Question: I'm writing a threaded TcpServer (each client in its own thread) using QTcpServer and QTcpSocket. The client application works correctly and sends data every 3 seconds but the readReady() signal never fires, meaning my receive_data() function is never called. When using socket->waitForReadyRead() and calling receive_data() by myself everything works fine. Please have a look at the code below, maybe I made some mistake with the moveToThread / connect functionality Qt offers.
Client.h
'''
#ifndef CLIENT_H
#define CLIENT_H
#include <QThread>
#include <QTcpSocket>
#include <QHostAddress>
#include "PacketDefinitions.h"
#include "tcpserver.h"
class Client : public QObject
{
Q_OBJECT
public:
explicit Client(int socket,TcpServer *parent,bool auto_disconnect = true);
~Client();
bool isGameServer(){return is_gameserver;}
GameServerPacket getGameServerData(){return gameserver;}
void run();
private:
QTcpSocket* client;
TcpServer *parent_server;
int socket;
GameServerPacket gameserver;
ClientPacket clientdata;
bool is_gameserver;
bool auto_disconnect;
QHostAddress client_ip;
quint16 client_port;
signals:
void disconnected(Client *);
private slots:
void remove_from_clientlist();
void receive_data();
void display_error(QAbstractSocket::SocketError error);
};
#endif // CLIENT_H
'''
Client.cpp
'''
#include "client.h"
#include "PacketDefinitions.h"
#include "time.h"
#include <iostream>
Client::Client(int _socket, TcpServer *parent,bool _auto_disconnect)
{
auto_disconnect = _auto_disconnect;
parent_server = parent;
is_gameserver = false;
socket = _socket;
}
void Client::run(){
client = new QTcpSocket();
if(client->setSocketDescriptor(socket) == false){
std::cout << client->errorString().toStdString() << std::endl;
remove_from_clientlist();
return;
}
connect(client,SIGNAL(disconnected()),this,SLOT(remove_from_clientlist()));
if(connect(client,SIGNAL(readyRead()),this,SLOT(receive_data()),Qt::DirectConnection) == false) return;
connect(client,SIGNAL(error(QAbstractSocket::SocketError)),this,SLOT(display_error(QAbstractSocket::SocketError)));
client_ip = client->peerAddress();
client_port = client->peerPort();
std::cout << "New incomming connection " << client->peerAddress().toString().toStdString() << ":" << client->peerPort() << std::endl;
//this works fine
// while(client->waitForReadyRead()){
// receive_data();
// }
}
void Client::receive_data(){
QDataStream stream(client);
stream.setVersion(QDataStream::Qt_5_2);
quint32 magic; stream >> magic;
//interpret data
if(magic == GAMESERVER_MAGIC){
is_gameserver = true;
gameserver.Read(stream);
gameserver.port = client_port;
gameserver.ip = client_ip;
time(&(gameserver.last_update));
parent_server->add_server(gameserver.ip.toString(),gameserver);
std::cout << "GameServer " << gameserver.name << " registerd" << std::endl;
}else if(magic == CLIENT_MAGIC){
is_gameserver = false;
clientdata.Read(stream);
//get nearby servers
GameServerListPacket server_list = parent_server->getServerList(clientdata);
QDataStream outstream(client);
server_list.Write(outstream);
std::cout << "Sending ServerList(" << server_list.server_count << ") to " << client->peerAddress().toString().toStdString() << std::endl;
if(auto_disconnect){
//client->flush();
client->waitForBytesWritten();
}
}else{
std::cout << "Unknown package " << magic << std::endl;
}
//not enough data read, somthing is wrong, just for debugging
if(client->bytesAvailable()> 0) std::cout << "BytesAvailable " << client->bytesAvailable() << std::endl;
if(auto_disconnect) remove_from_clientlist();//close the connection once the serverlist was deployed
}
'''
In the TcpServer.cpp add_client() is called when newConnection() was emitted by the QTcpServer:
'''
void TcpServer::add_client(){
while(server->hasPendingConnections()){
QTcpSocket *socket = 0;
if(thread_pool.size() < max_connections && (socket = server->nextPendingConnection())){
QThread *thread = new QThread();
Client * client = new Client(socket->socketDescriptor(),this,auto_disconnect);
client->moveToThread(thread);
client->run();
thread->start();
connect(client,SIGNAL(disconnected(Client*)),this,SLOT(remove_client(Client*)));
WRITELOCK(thread_pool.insert(client,thread));
}
}
}
'''
the order calling client->run() and thread->start() doesn't seem to matter. Some time ago the code (not this exact code) worked fine but I can't remember what I changed that made it fail. Any help is appreciated!
Thanks in advance
Fabian
Edit 1:
I derived from QTcpServer and reimplemented void incomingConnection(qintptr socketDescriptor) which works fine. I dont use QThreadPool, its just a QMap and remove_client(Client*) closes the QTcpSocket and stops the thread and removes it from the map. Everything works fine on linux, on windows I get the following error: QSocketNotifier: socket notifiers cannot be disabled from another thread ASSERT failure in QCoreApplication::sendEvent: "Cannot send events to objects owned by a different thread....

Caused by this remove_client(Client*)
'''
void TcpServer::remove_client(Client *client){
//disconnect(client,SIGNAL(disconnected(Client*)),this,SLOT(remove_client(Client*)));
lock.lockForWrite();
QMap<Client*,QThread*>::iterator itr = thread_pool.find(client);
if(itr != thread_pool.end()){
//delete itr.key(); causes the problem on windows
itr.value()->quit();
itr.value()->wait();
delete itr.value();
thread_pool.erase(itr);
}
lock.unlock();
}
'''
Where and how should I free the Client object? If i'd use QThreadPool theres no way to iterate through the clients in case i want to send a message to more than one client. I could use a list/map holding only the Client* but then QThreadPool might delete them for me right before i want to access it. Any suggestions?
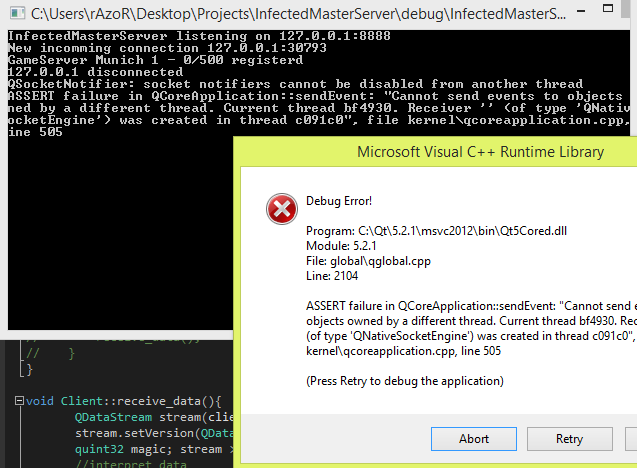
Answer: There is a problem with how you move your client object to a new thread. Actually, 'Client::run' executes in the same thread as 'TcpServer::add_client'.
Also 'QTcpSocket' client remains in the default thread, while its container ('Client' class) is moved to a new thread. That's why the connection with 'Qt::DirectConnection' type doesn't work.
Try this:
'''
class Client : public QObject
{
Q_OBJECT
...
public slots:
void run();
...
}
Client::Client(int _socket, TcpServer *parent,bool _auto_disconnect)
{
...
client = new QTcpSocket(this);
}
void Client::run()
{
...
connect(client, SIGNAL(readyRead()), this, SLOT(receive_data()));
...
}
'''
And here's how you should move your client to a new thread:
'''
void TcpServer::add_client()
{
...
QThread *thread = new QThread();
Client * client = new Client(socket->socketDescriptor(),this,auto_disconnect);
client->moveToThread(thread);
connect(thread, SIGNAL(started()), client, SLOT(run()));
thread->start();
...
}
'''